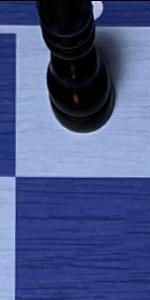
Label: Empty